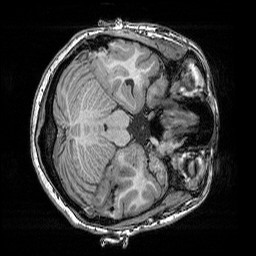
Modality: T1w
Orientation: axial
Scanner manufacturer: siemens
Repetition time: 2.25 s
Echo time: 0.00418 s